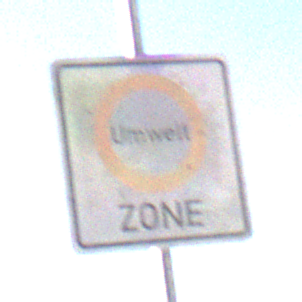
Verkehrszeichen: BeginnUmweltzone
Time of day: MorningAfternoon
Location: Outdoor (Nature)
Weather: Clear
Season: NotSpecified
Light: Natural